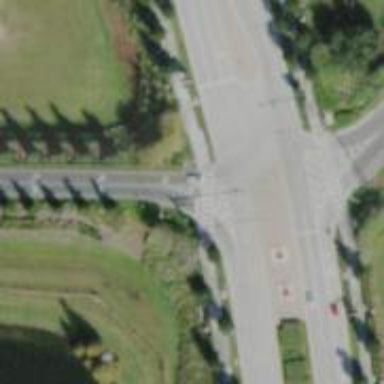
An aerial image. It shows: Marked crossing on cycleway road.